Question: I'm going to build an advanced 2D Up-Down RPG.
It'll be a C# + XNA version of my existing 2D Flash RPG Engine ( Adobe Air ).
Well, in Flash Pro i've simply used different MovieClips for the different Layers but how could i realize that in C# using XNA ?
I want to be able to use the output ( map-data-file ) from the Flash Map Editor I've made.
The Output file looks like this:
'''
<layer1>
0.0.0.A.A.A.A.B.B.A.A.0.0.0
0.0.0.A.A.A.A.B.B.B.A.A.0.0
0.0.A.A.A.B.B.B.B.B.B.A.0.0
0.A.A.A.A.B.B.B.B.B.B.A.A.0
0.A.A.A.A.B.B.B.B.B.B.A.A.0
0.A.A.A.A.A.B.B.B.B.B:B.A.0
0.0.A.A.A.A.B.B.B.B.A.A.A.0
0.0.A.A.A.A.A.B.B.A.A.A.0.0
0.0.0.A.A.A.A.B.B.A.A.0.0.0
<layer2>
. . . . .
. . .
.
.
<layer3>
.
.
.
'''
an so on...
where:
'''
0 = Blank;
A = Gras;
B = Water;
'''
so i want to simply loop through these lines, save in arrays and add the coresponding sprites to the specific layer, maybe like this:
'''
Layers[2].Add( tile, x, y );
'''
how can i realize that ? and also, how can I manage the z-sorting, cuz further i want to be able to walk under bridges, or drive through tunnels.
( like in this image, there could be a ship driving unter the bridge )

or even some stairs to get to the next stage ( switch layer )
do you guys have any idea or even a refference for me ?
thx for all your answers !
EDIT:
the layer hirachy shoult look like this :
'''
map{
Layer[0] { // "bg"
xyArray{ .... }
}
Layer[1] { // "static" - bottom part / stairs of the bridge
xyArray{ .... }
}
Layer[2] { // "items"
xyArray{ .... }
}
Layer[3] { // "player"
xyArray{ .... }
}
Layer[4] { // "static2" - top part of bridge
xyArray{ .... }
}
}
// if the player is ON a tile that hat a Stair funktion, the "player" layer will be
// moved on top of the "static2" layer, so 'Layer[3].Z = 4;' and 'Layer[4].Z = 3;'
// like i showed in the Switch funktion up there
'''
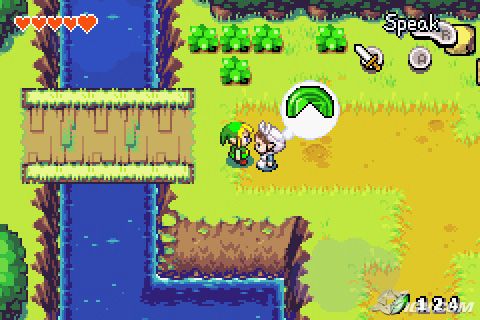
Answer: The 'SpriteBatch.Draw' method has overloads that let you specify Layer
Specifically, the bottom two entries on the table <URL>
The layer is a float between 0 and 1. You'll also need to specify a 'SpriteSortMode' in your 'SpriteBatch.Begin()'. Below is an example from a board game I wrote that tints the player tokens and moves the active player to the very front of the stack for when multiple players occupy the same square:
'''
if (i == currentPlayer)
{
SpriteColor = Color.White;
spriteDepth = 0f; // Front
}
else
{
SpriteColor = Color.Gray;
spriteDepth = 0.1f; // Back
}
spriteBatch.Begin(SpriteSortMode.BackToFront, BlendState.AlphaBlend);
spriteBatch.Draw(players[i].Sprite, SquareCentre, null, SpriteColor, 0f, SpriteCentre,0.5f, SpriteEffects.None, spriteDepth);
spriteBatch.End();
'''
Hope this helps.